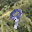
Label: 9